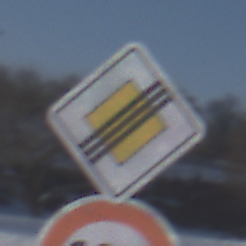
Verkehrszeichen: EndeVorfahrtsstrasse
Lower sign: Geschwindigkeit100
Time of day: MorningAfternoon
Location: Outdoor (Nature)
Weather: PartlyCloudy
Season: Winter
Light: Natural